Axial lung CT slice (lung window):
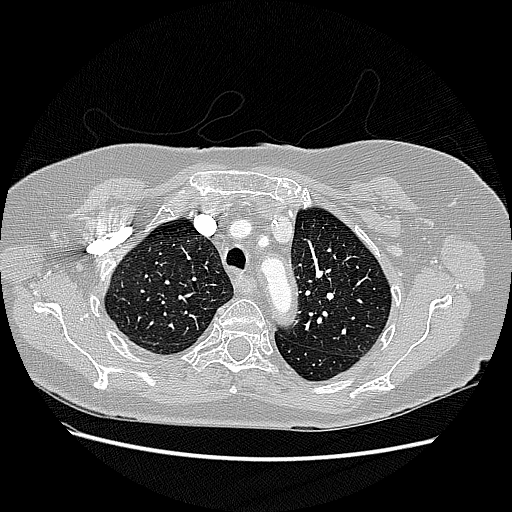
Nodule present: no